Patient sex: M
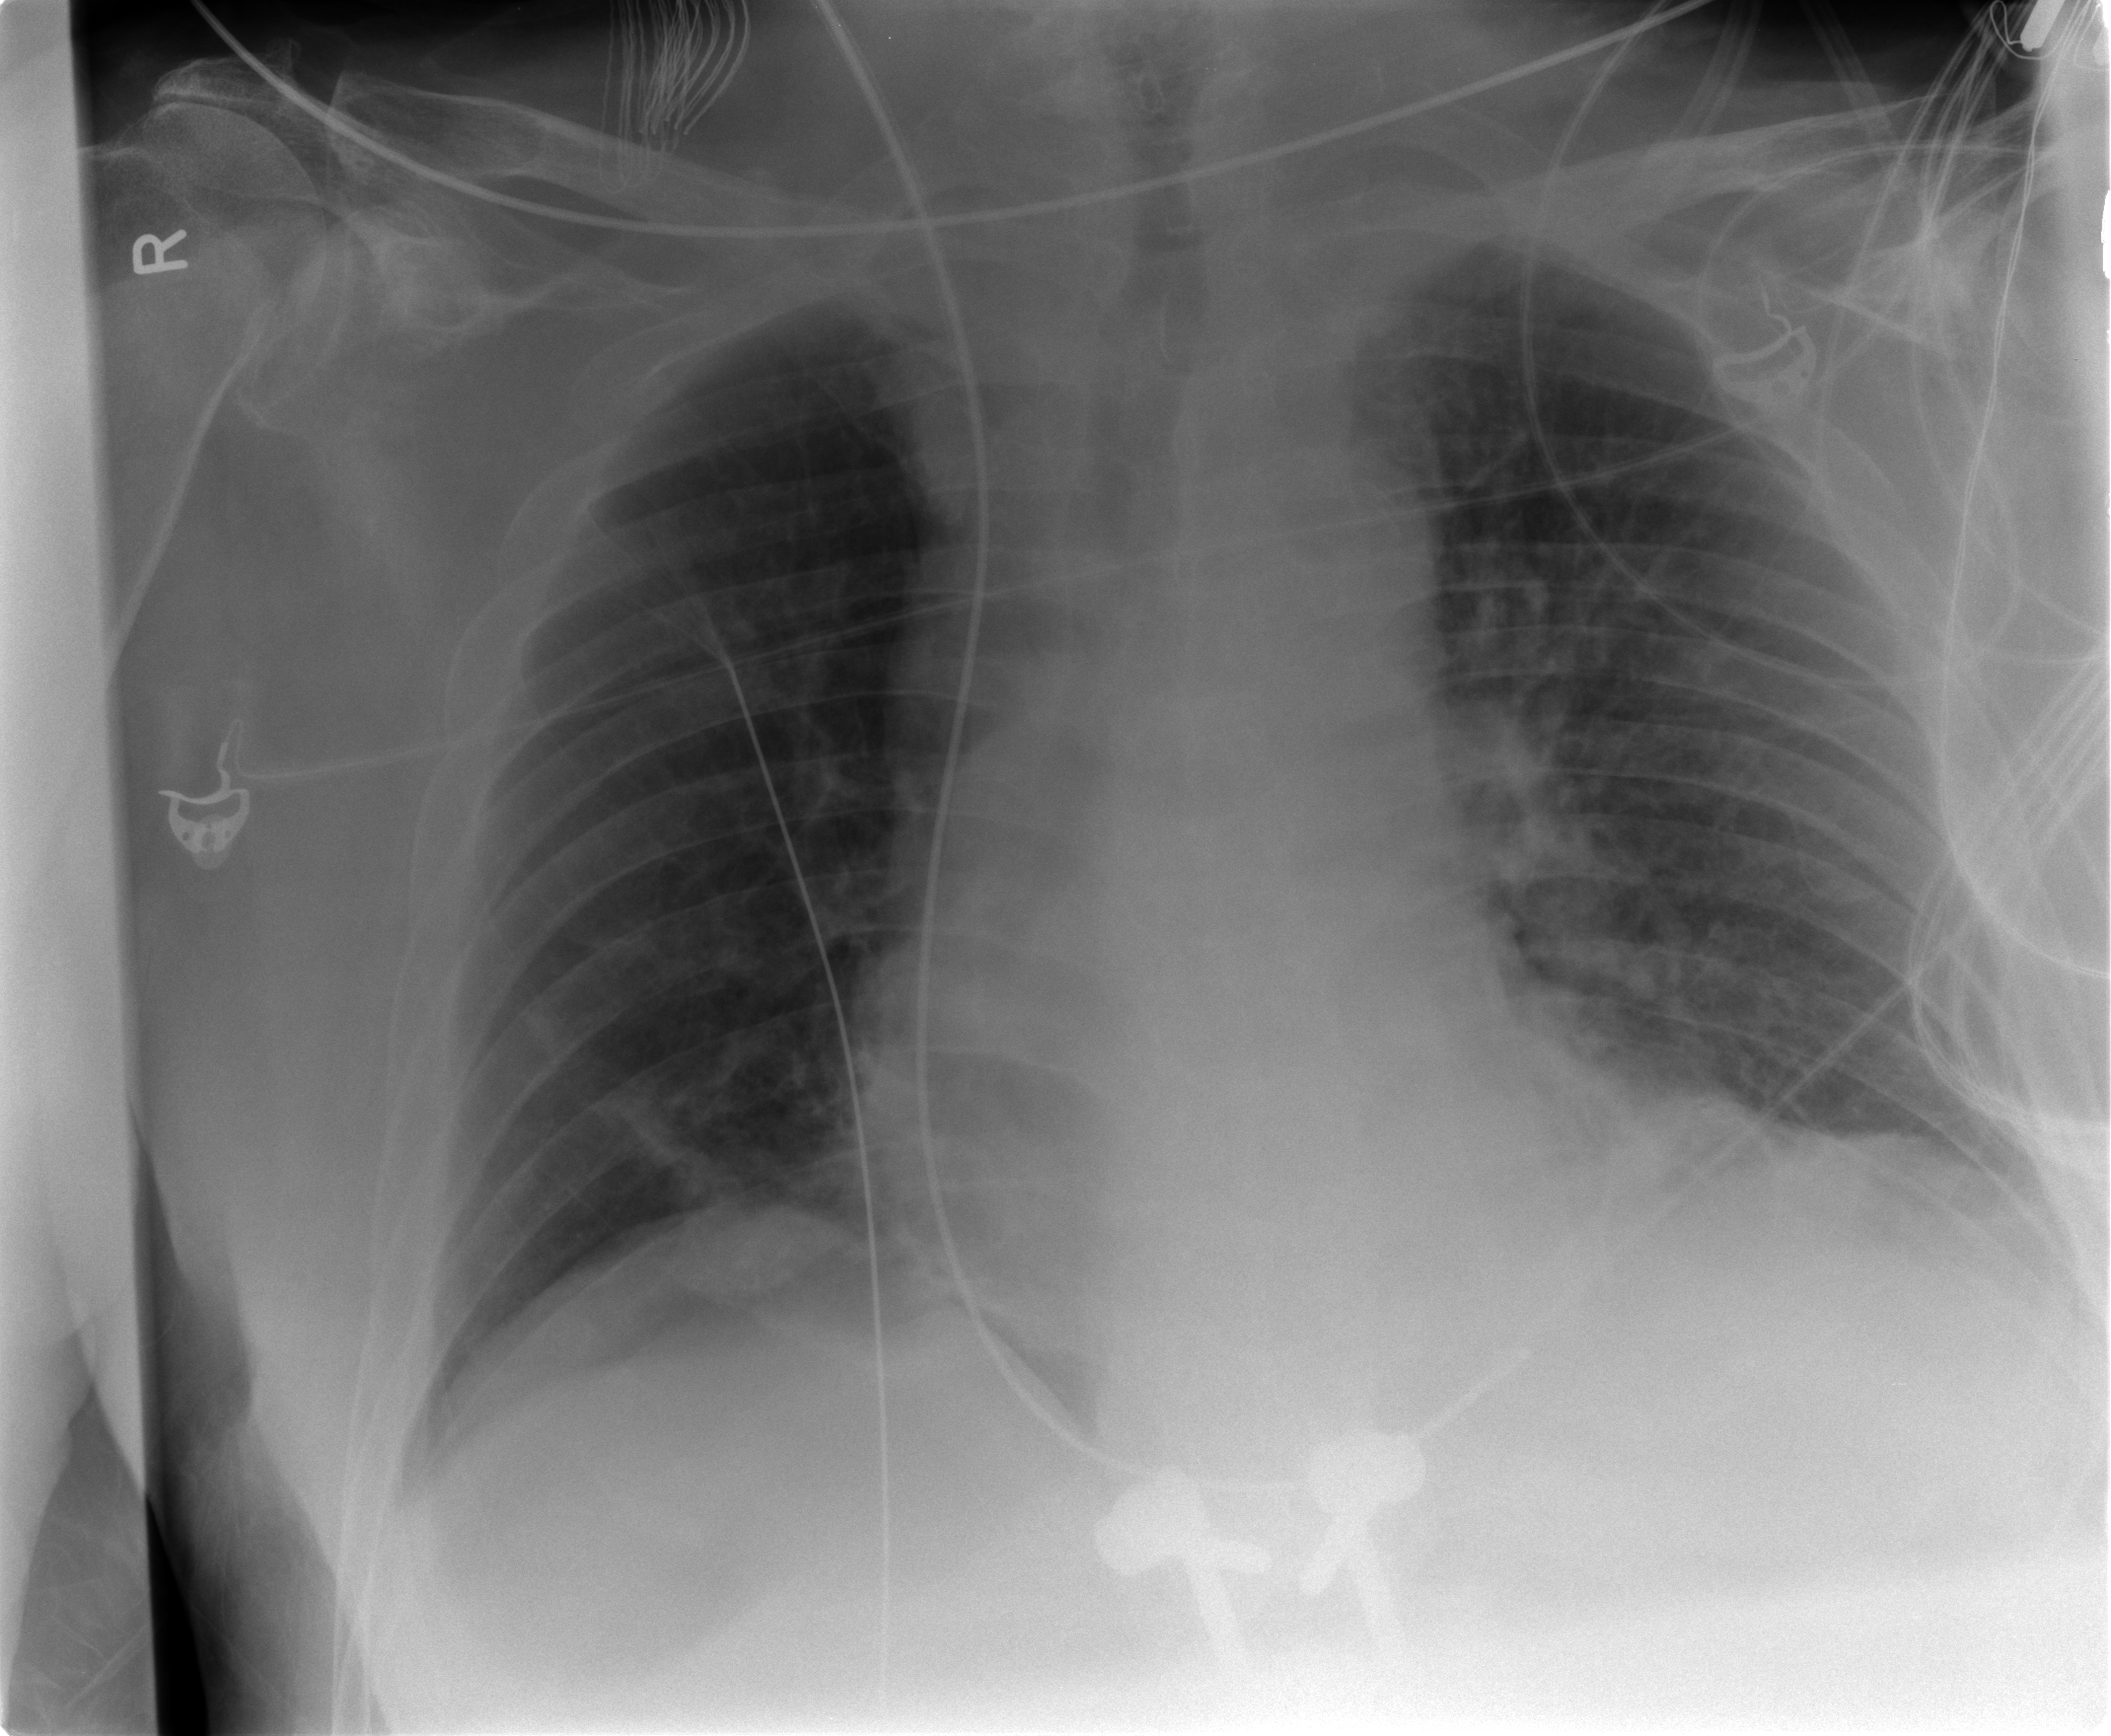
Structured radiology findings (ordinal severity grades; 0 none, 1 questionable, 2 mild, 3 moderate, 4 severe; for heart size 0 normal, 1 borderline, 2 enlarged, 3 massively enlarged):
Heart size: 0
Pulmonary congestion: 1
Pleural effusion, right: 1
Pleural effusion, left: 1
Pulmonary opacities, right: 0
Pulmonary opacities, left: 1
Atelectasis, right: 2
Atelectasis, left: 2